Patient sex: M
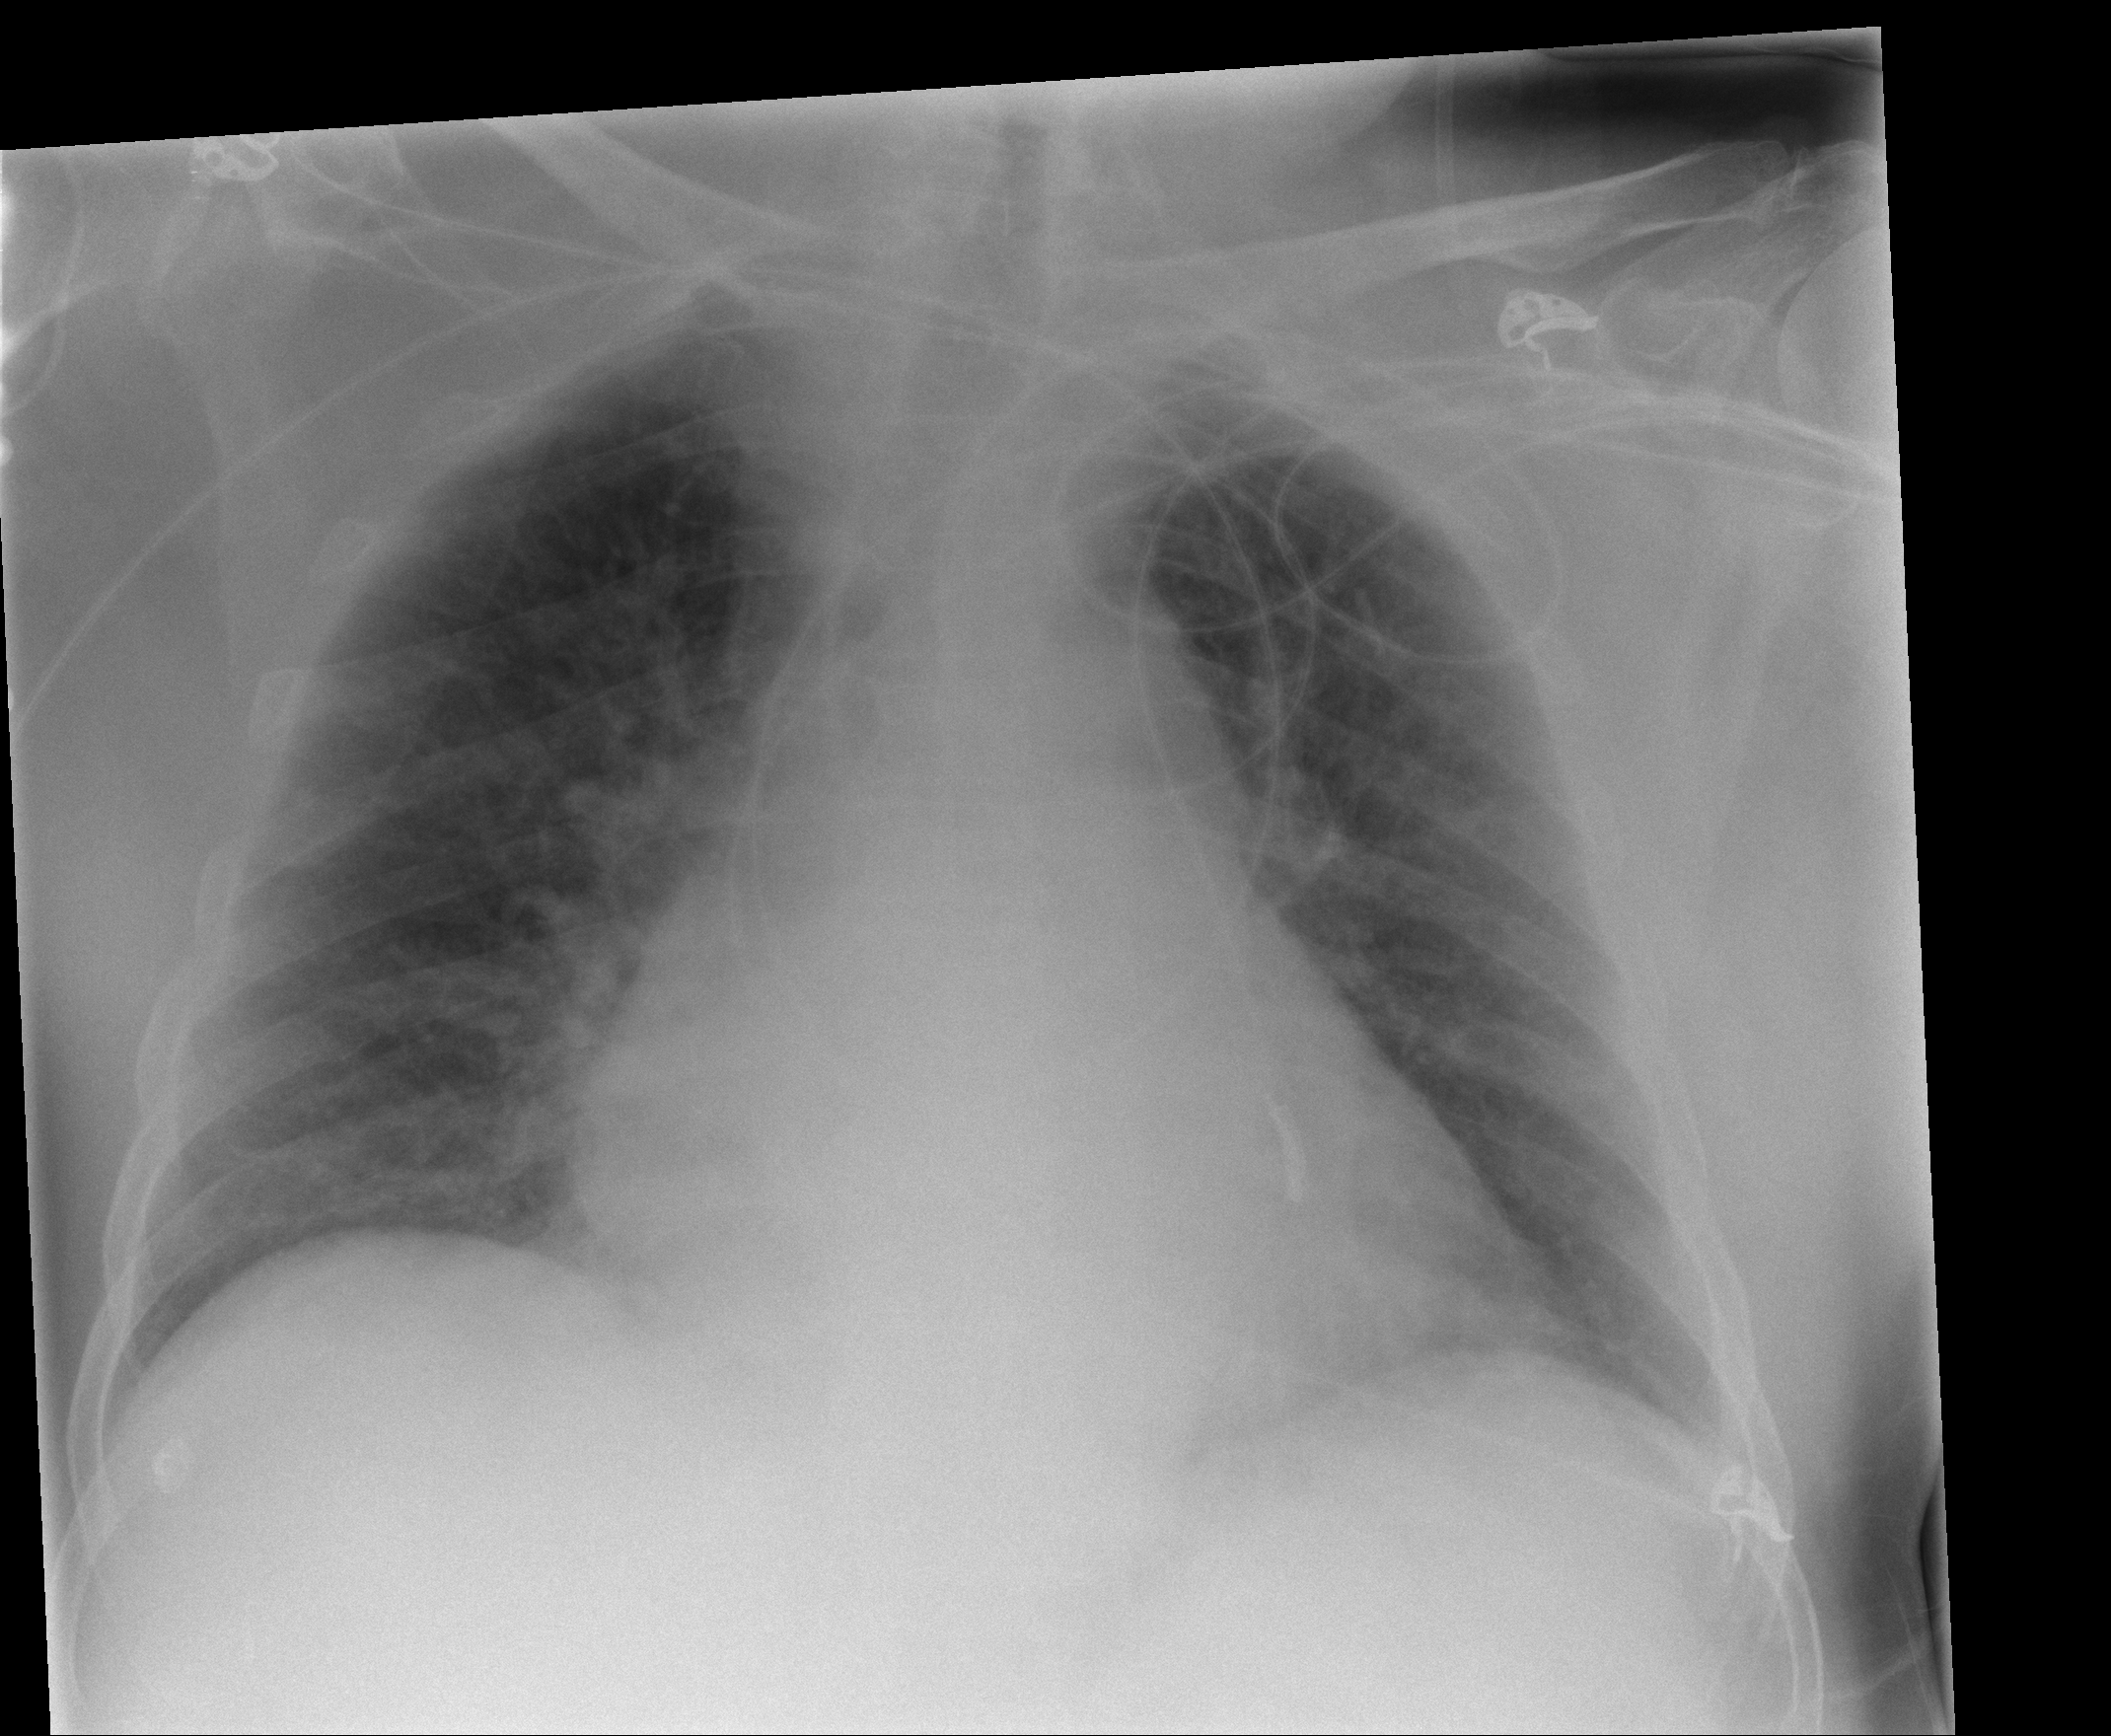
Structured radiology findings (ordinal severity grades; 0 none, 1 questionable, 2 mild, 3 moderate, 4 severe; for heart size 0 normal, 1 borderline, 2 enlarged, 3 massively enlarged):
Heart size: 2
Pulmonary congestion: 2
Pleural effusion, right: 0
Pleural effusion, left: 0
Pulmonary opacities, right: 0
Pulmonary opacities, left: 0
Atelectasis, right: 0
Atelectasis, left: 0